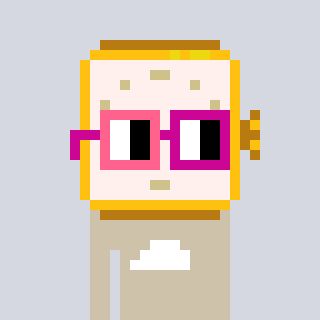
a pixel art character with square pink and red glasses, a watch-shaped head and a bege-colored body on a cool background